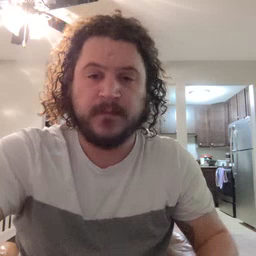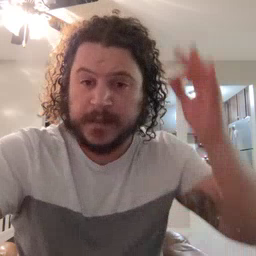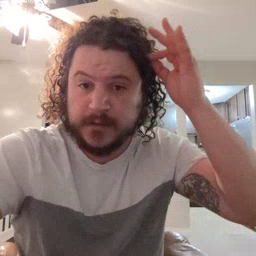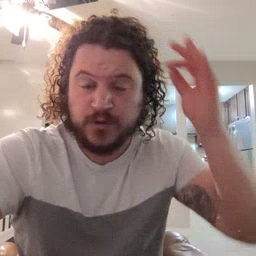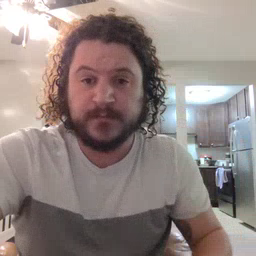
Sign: hair